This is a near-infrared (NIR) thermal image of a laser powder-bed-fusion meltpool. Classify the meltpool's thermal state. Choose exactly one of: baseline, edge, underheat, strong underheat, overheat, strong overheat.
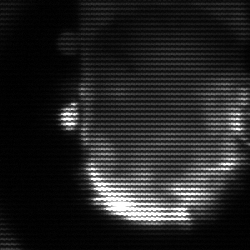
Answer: baseline